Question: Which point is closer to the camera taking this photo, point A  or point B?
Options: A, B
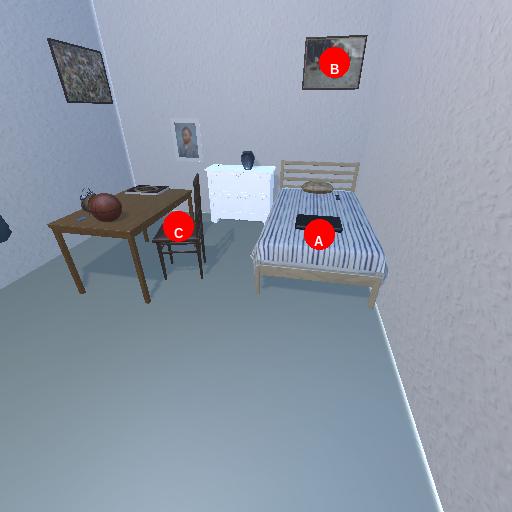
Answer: A